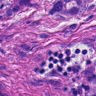
Metastatic tissue present: yes